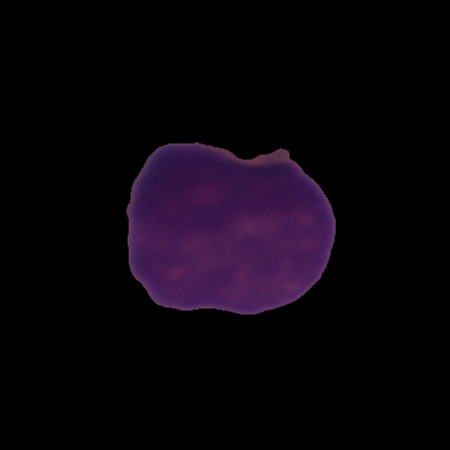
Label: healthy